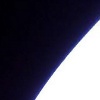
Label: space